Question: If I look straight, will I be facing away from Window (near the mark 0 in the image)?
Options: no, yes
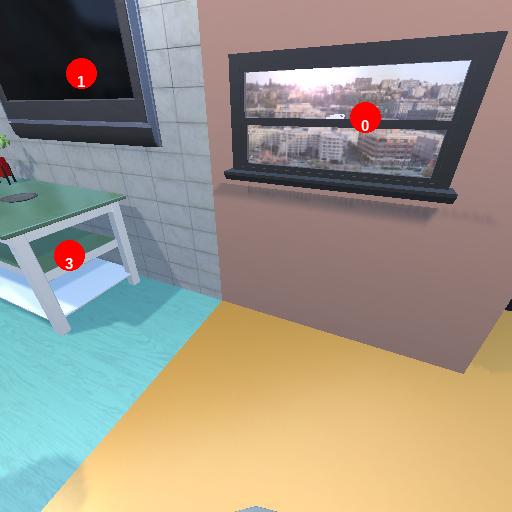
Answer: no